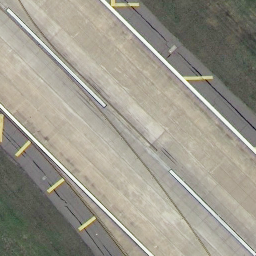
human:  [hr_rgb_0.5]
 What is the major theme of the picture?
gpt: runway